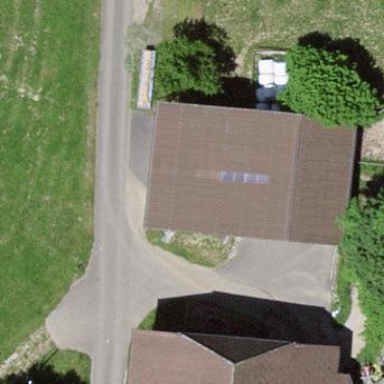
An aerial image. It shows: Rural barn.